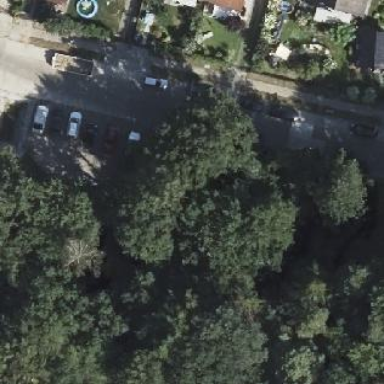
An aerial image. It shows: Parking area with surface.